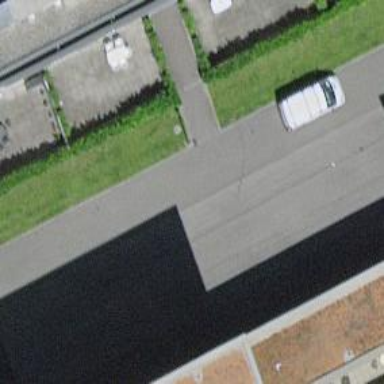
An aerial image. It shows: Footway without sidewalk.